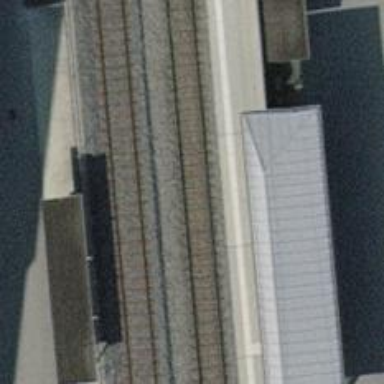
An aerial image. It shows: Public transport station located at railway halt.